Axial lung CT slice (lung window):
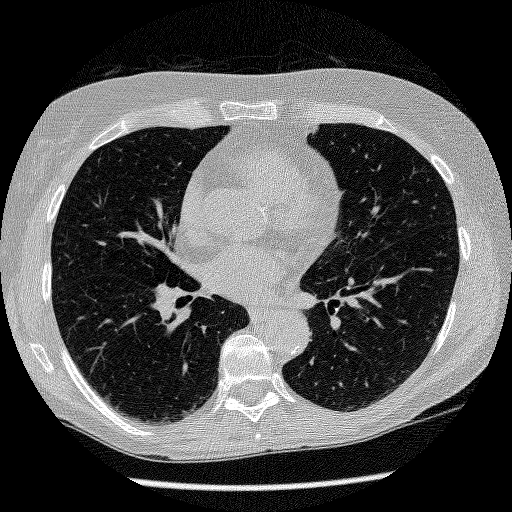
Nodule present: no